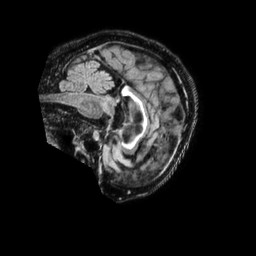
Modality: FLAIR
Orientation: sagittal
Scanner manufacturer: philips
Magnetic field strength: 1.5 T
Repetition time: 4.8 s
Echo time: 0.3871 s